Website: apple
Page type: payment
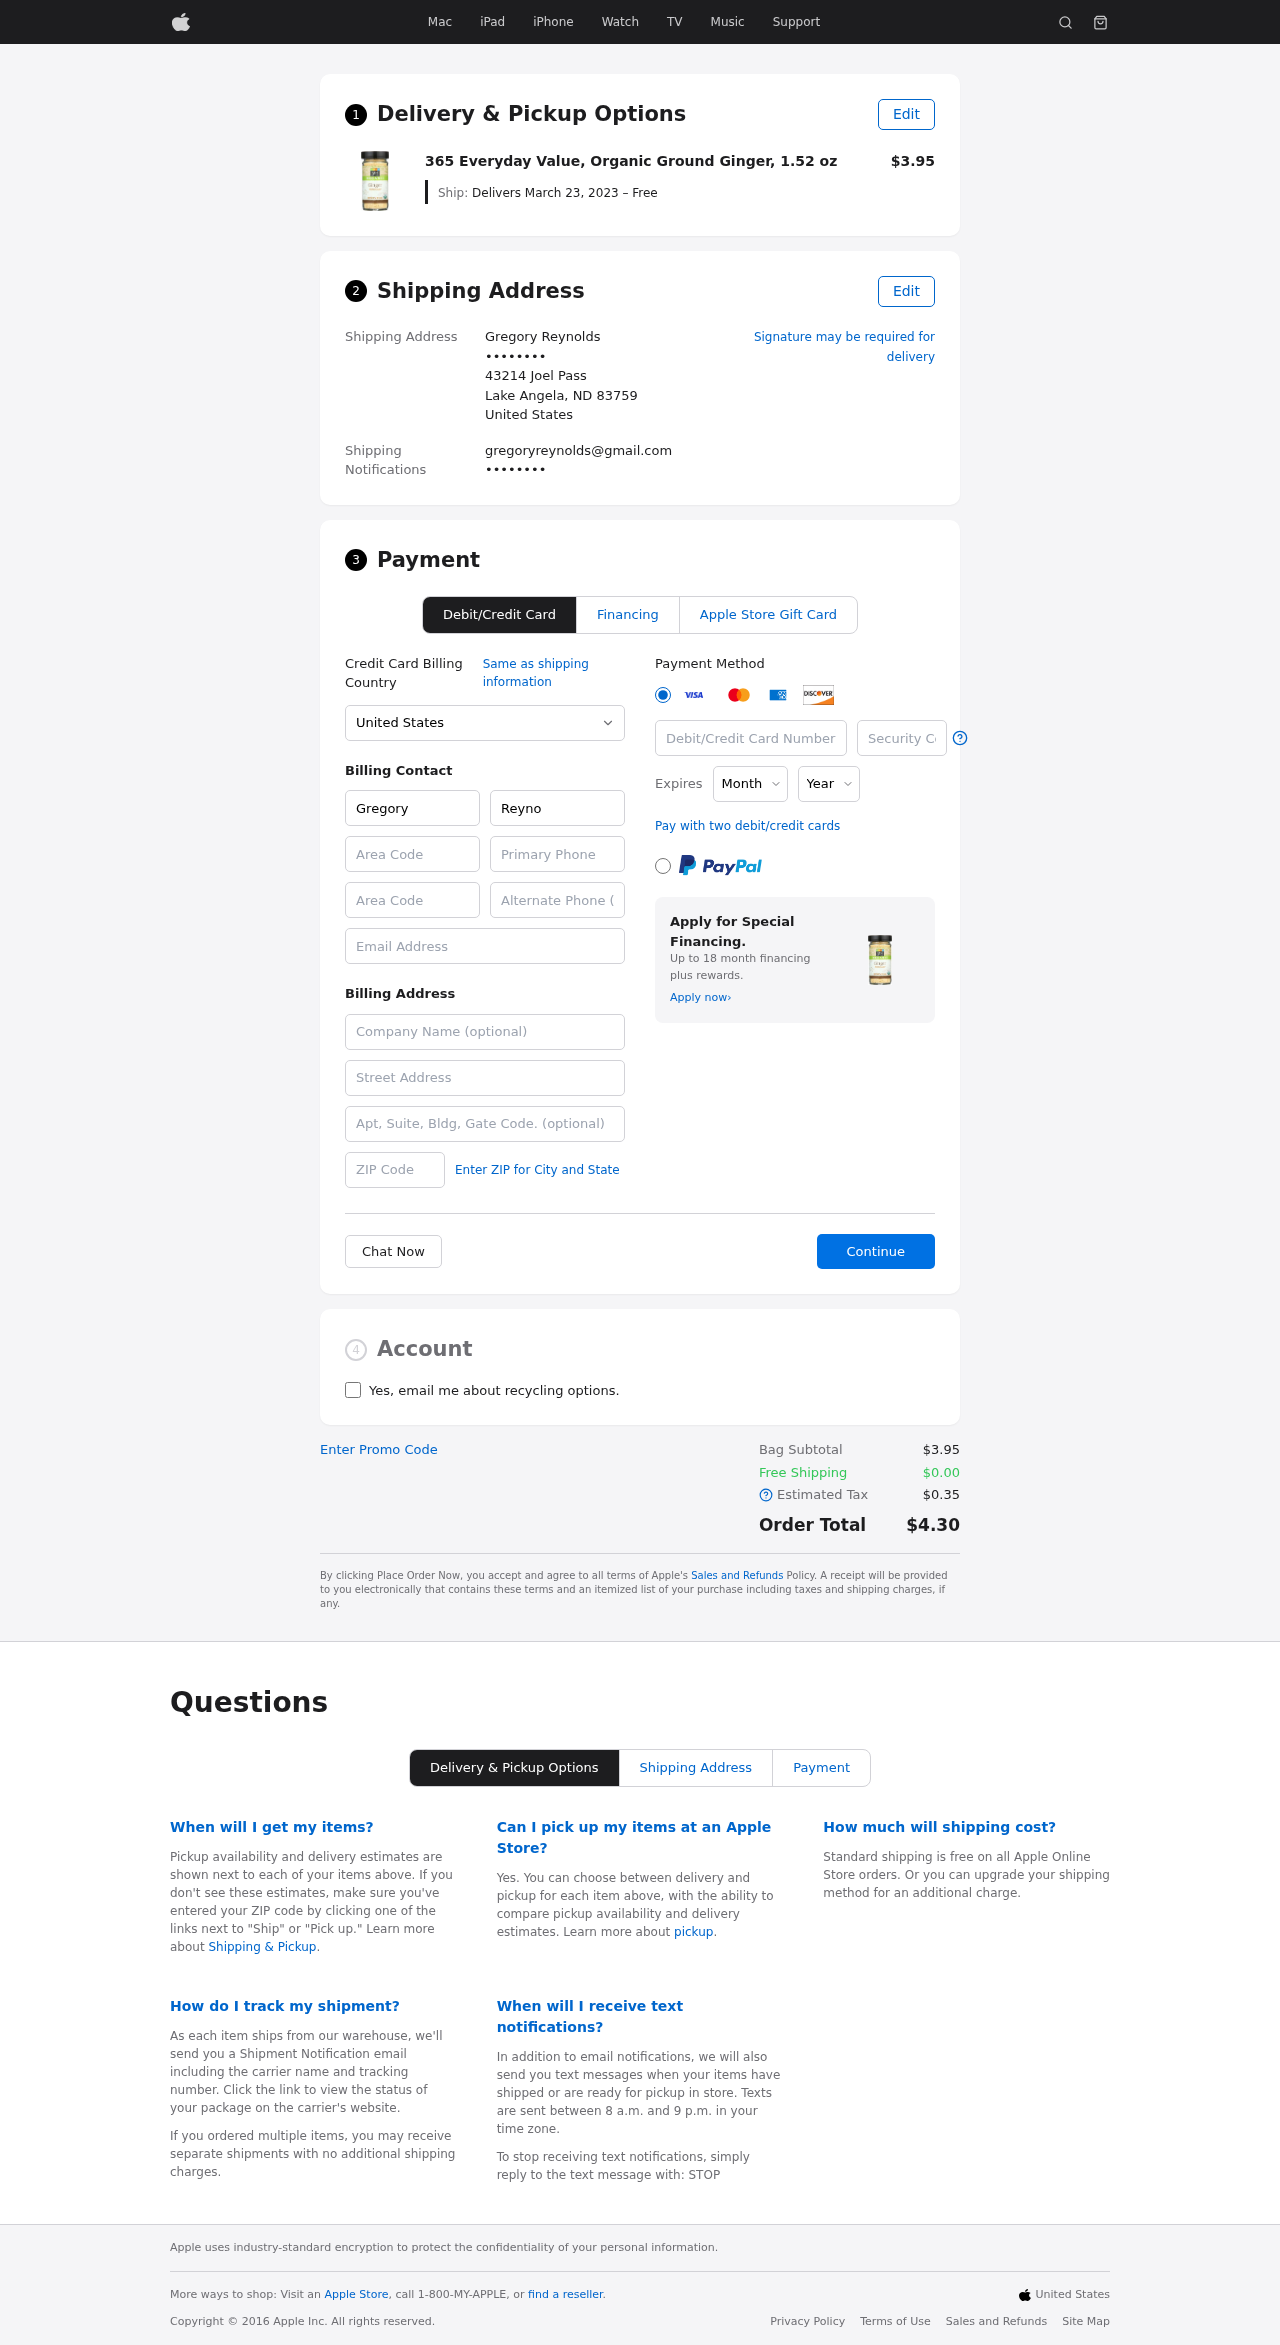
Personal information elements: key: PII_CARD_CVV
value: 356
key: PII_CARD_EXPIRY_MONTH
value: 06
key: PII_CARD_EXPIRY_YEAR
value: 26
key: PII_CARD_NUMBER
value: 4260 3185 5051 6242
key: PII_CITY_STATE_ZIP
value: Lake Angela, ND 83759
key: PII_COMPANY
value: Medina PLC
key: PII_COUNTRY
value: United States
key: PII_EMAIL
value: gregoryreynolds@gmail.com
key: PII_EMAIL2
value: gregoryreynolds@gmail.com
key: PII_FIRSTNAME
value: Gregory
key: PII_FULLNAME
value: Gregory Reynolds
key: PII_LASTNAME
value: Reynolds
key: PII_PHONE3
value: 7953011834
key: PII_PHONE_ALT
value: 4523500660
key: PII_PHONE_ALT_AREA
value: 452
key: PII_PHONE_AREA
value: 795
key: PII_SECURITY_CODE
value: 289
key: PII_STREET
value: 43214 Joel Pass
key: PII_PHONE
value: ••••••••
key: PII_PHONE2
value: ••••••••
Product elements: key: PRODUCT1_NAME
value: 365 Everyday Value, Organic Ground Ginger, 1.52 oz
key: PRODUCT1_PRICE
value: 3.95
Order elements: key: ORDER_DELIVERY_DATE
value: Delivers March 23, 2023 – Free
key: ORDER_SUBTOTAL
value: $3.95
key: ORDER_SHIPPING_COST
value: $0.00
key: ORDER_TAX
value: $0.35
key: ORDER_TOTAL
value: $4.30